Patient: sex F, age 41
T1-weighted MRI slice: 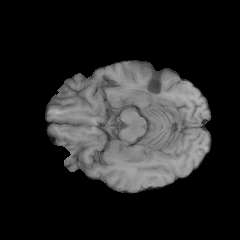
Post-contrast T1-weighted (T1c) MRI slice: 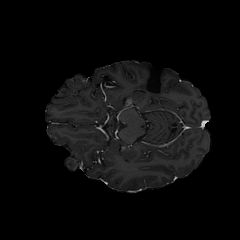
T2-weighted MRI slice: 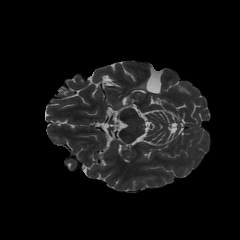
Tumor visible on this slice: no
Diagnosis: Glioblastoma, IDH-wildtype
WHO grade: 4